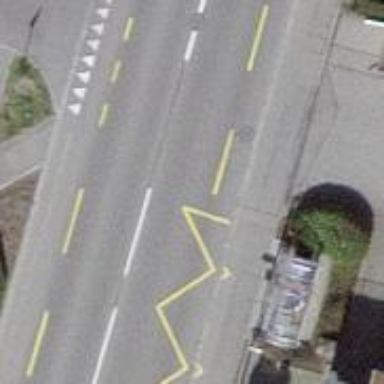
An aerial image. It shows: Bus stop with designated public transport stop position.